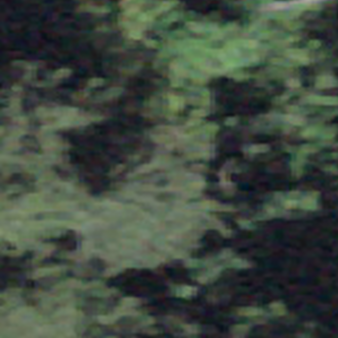
Label: other